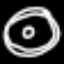
Label: donut